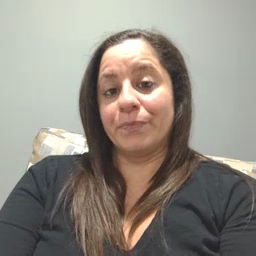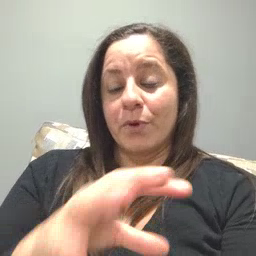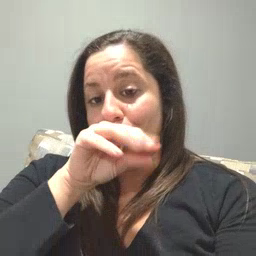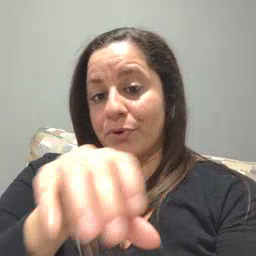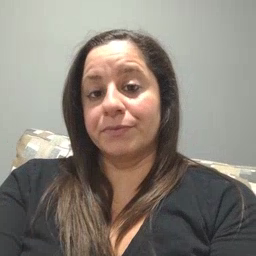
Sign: blow